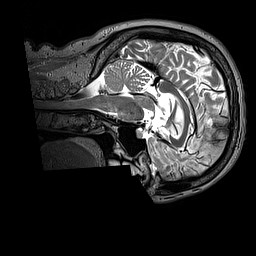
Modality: T2w
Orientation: sagittal
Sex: female
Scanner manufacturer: siemens
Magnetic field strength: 3 T
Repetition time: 3.2 s
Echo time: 0.409 s